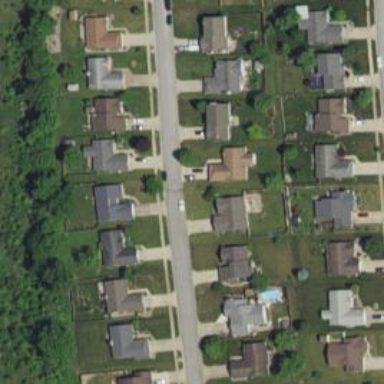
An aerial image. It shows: Residential road with separate sidewalk.